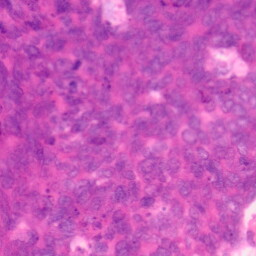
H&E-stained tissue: Colon